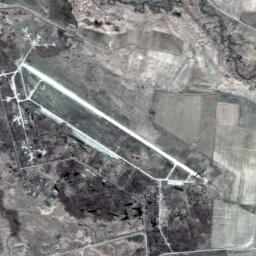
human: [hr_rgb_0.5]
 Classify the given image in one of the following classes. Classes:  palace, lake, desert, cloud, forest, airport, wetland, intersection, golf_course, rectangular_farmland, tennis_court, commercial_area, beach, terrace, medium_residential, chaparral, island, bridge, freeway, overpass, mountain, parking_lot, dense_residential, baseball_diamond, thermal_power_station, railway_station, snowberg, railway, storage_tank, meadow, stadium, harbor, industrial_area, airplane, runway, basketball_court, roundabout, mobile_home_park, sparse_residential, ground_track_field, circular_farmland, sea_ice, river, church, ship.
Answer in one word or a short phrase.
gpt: airport